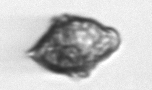
Label: Kryptoperidinium_triquetrum